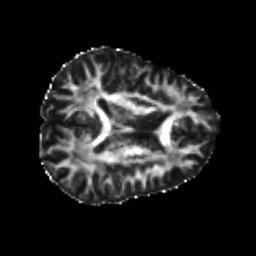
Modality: FA
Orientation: axial
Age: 23
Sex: male
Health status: healthy
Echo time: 0.074 s